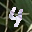
Label: 4